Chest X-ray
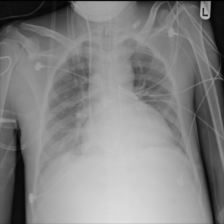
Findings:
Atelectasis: negative
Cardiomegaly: negative
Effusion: negative
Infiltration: positive
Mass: negative
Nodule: negative
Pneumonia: negative
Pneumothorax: negative
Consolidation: negative
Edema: negative
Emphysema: negative
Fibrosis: negative
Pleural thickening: negative
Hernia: negative